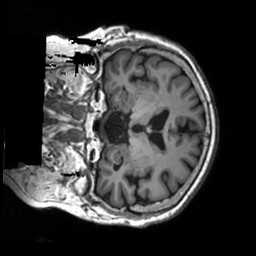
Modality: T1w
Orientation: coronal
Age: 74
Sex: female
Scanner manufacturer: siemens
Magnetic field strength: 3 T
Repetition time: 2.5 s
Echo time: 0.00248 s